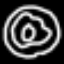
Label: donut